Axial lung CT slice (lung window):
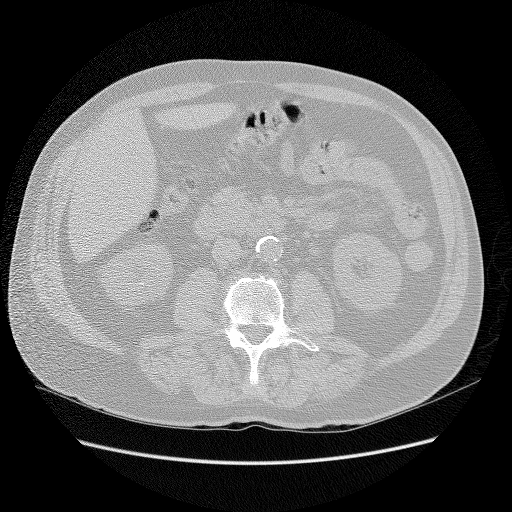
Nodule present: no